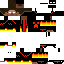
A male human skin with dark skin, wearing brown long hair dressed in a red hoodie and black pants, featuring a closed mouth.